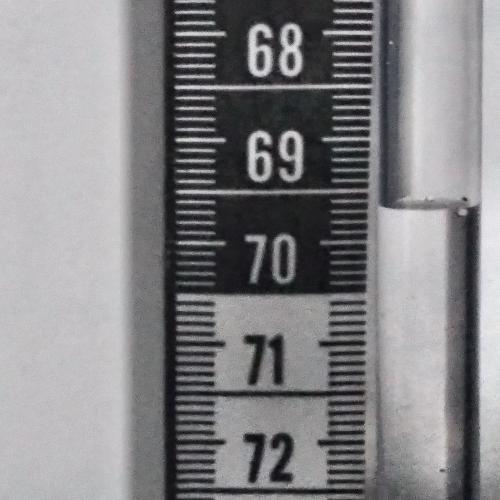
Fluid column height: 69.7 cm